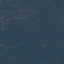
Land use / land cover: Forest